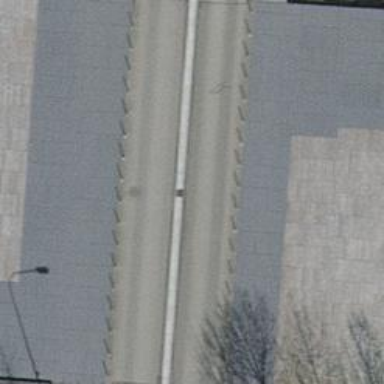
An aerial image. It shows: Sidewalk.